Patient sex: F
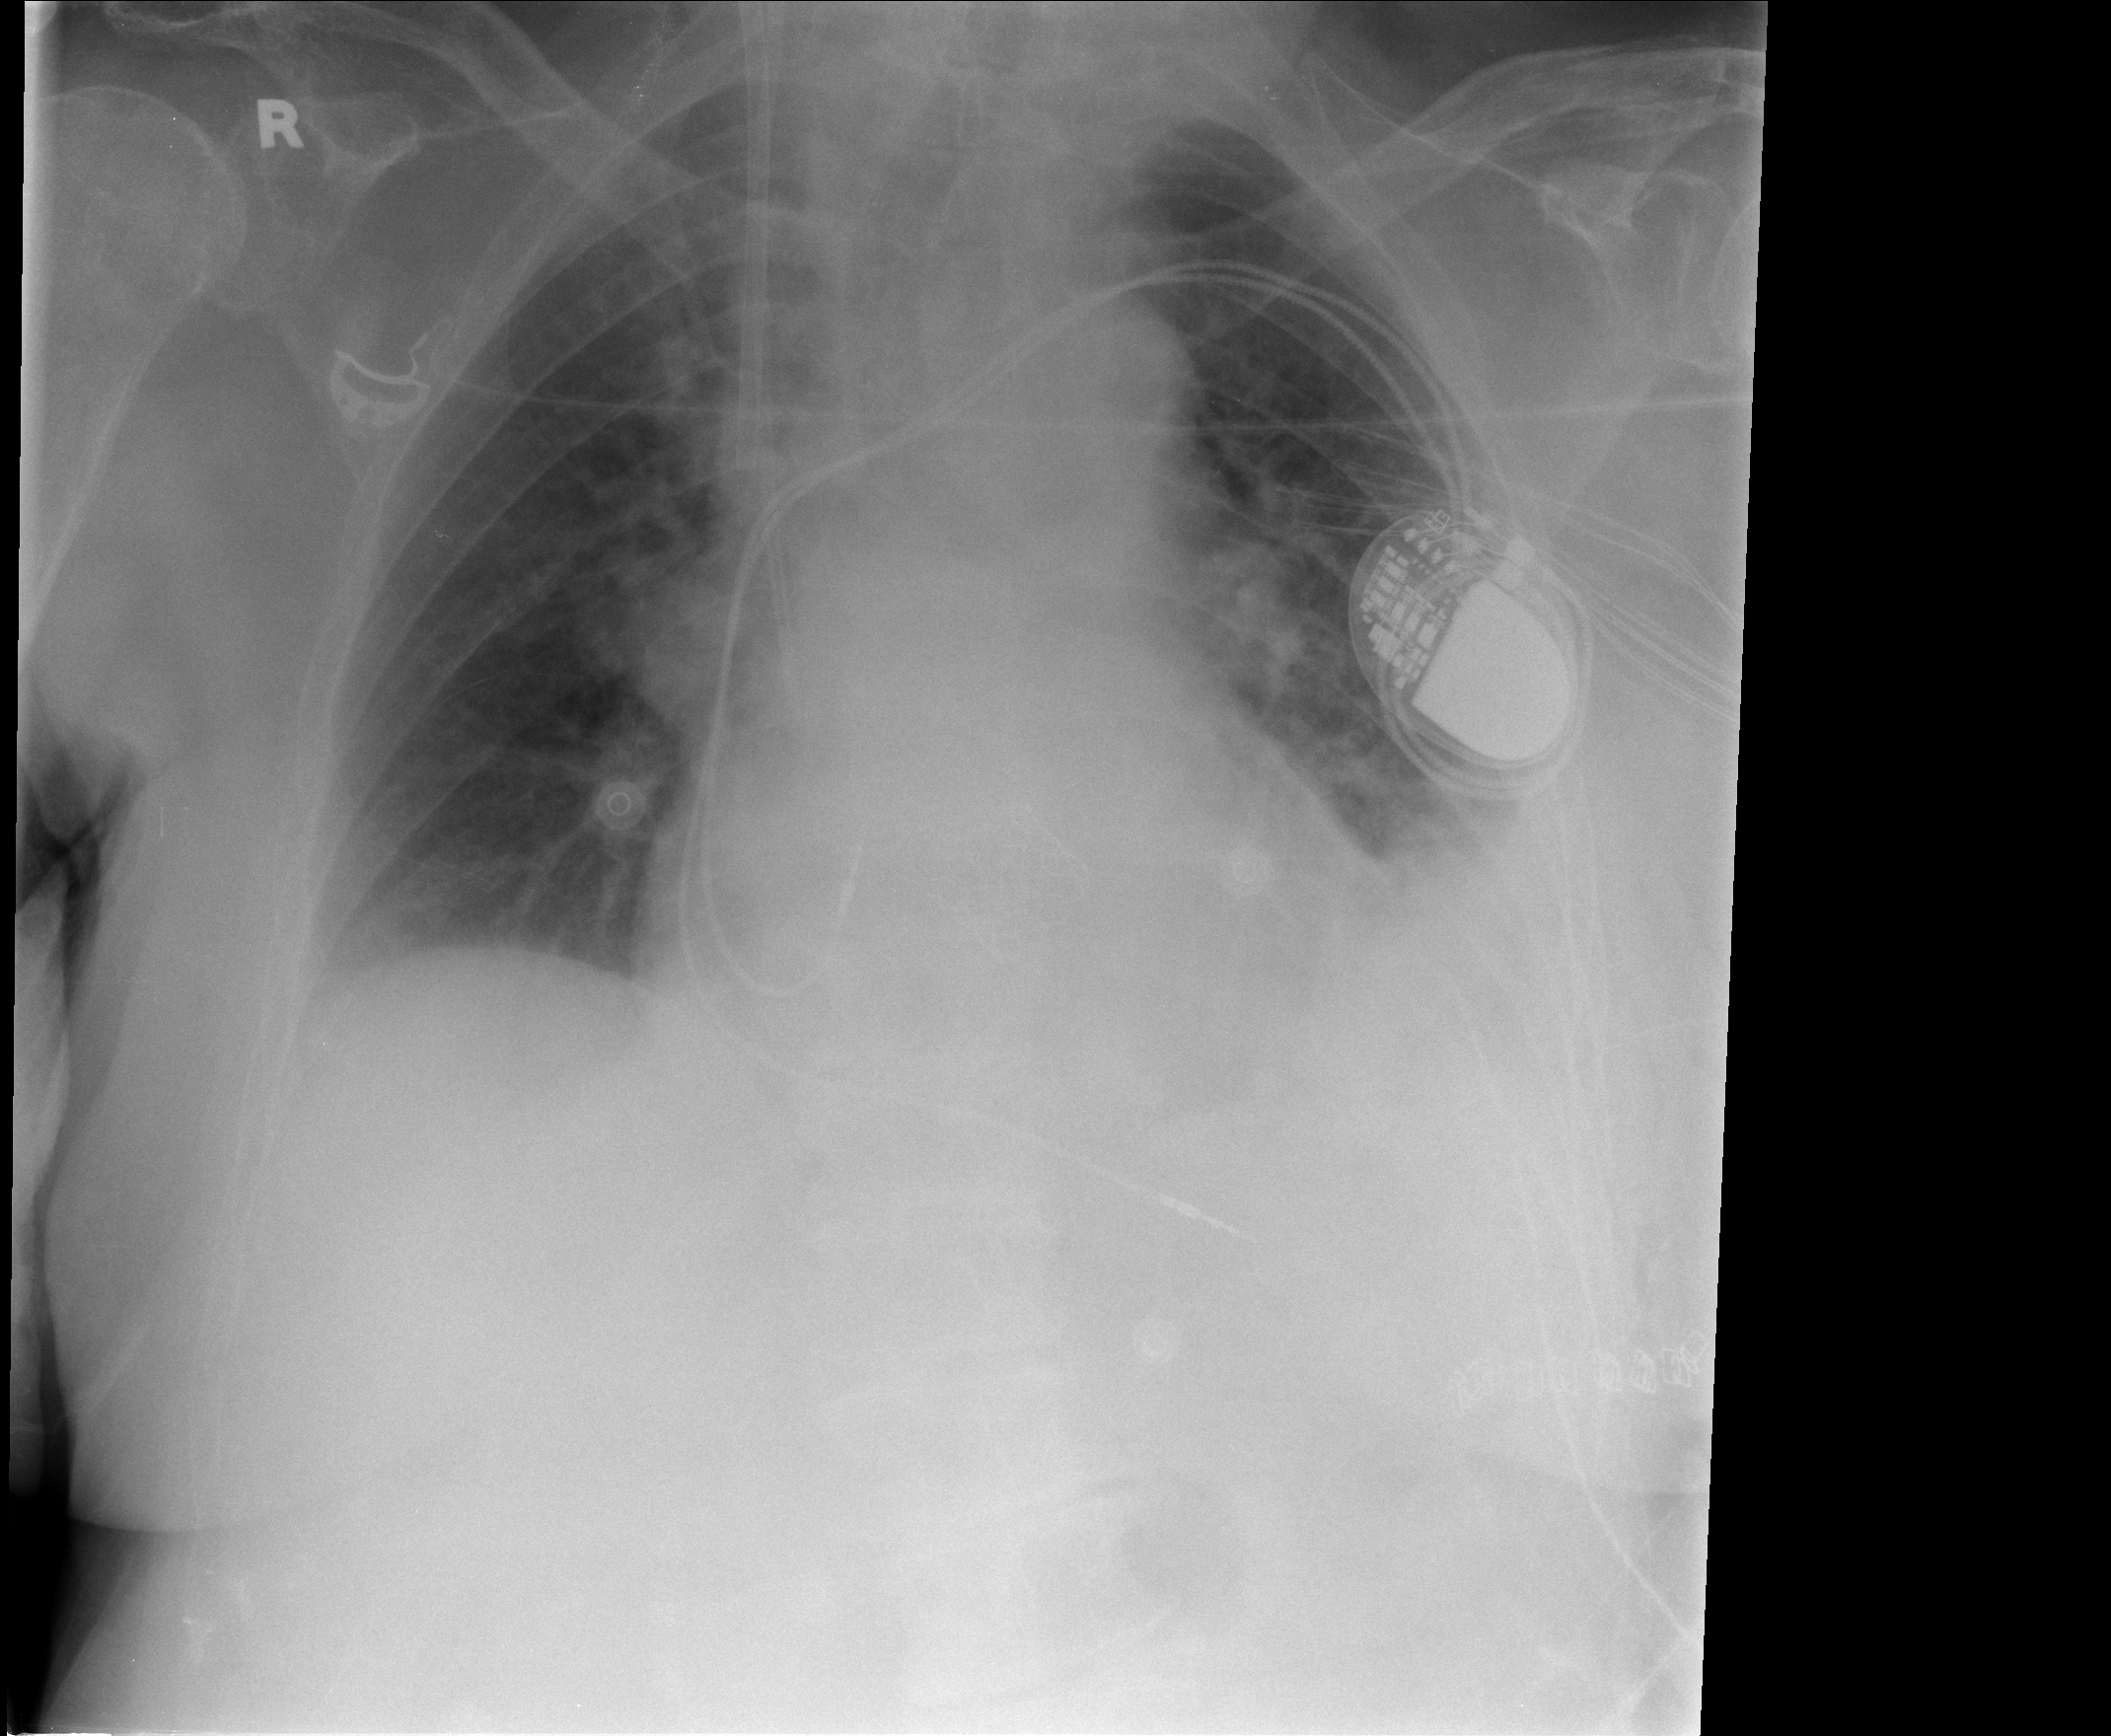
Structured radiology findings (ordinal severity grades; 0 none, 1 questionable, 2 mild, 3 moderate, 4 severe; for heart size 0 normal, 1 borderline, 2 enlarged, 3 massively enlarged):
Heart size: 2
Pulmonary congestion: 0
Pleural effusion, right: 0
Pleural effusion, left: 2
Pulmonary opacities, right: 0
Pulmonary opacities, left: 0
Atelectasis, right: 0
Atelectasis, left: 2